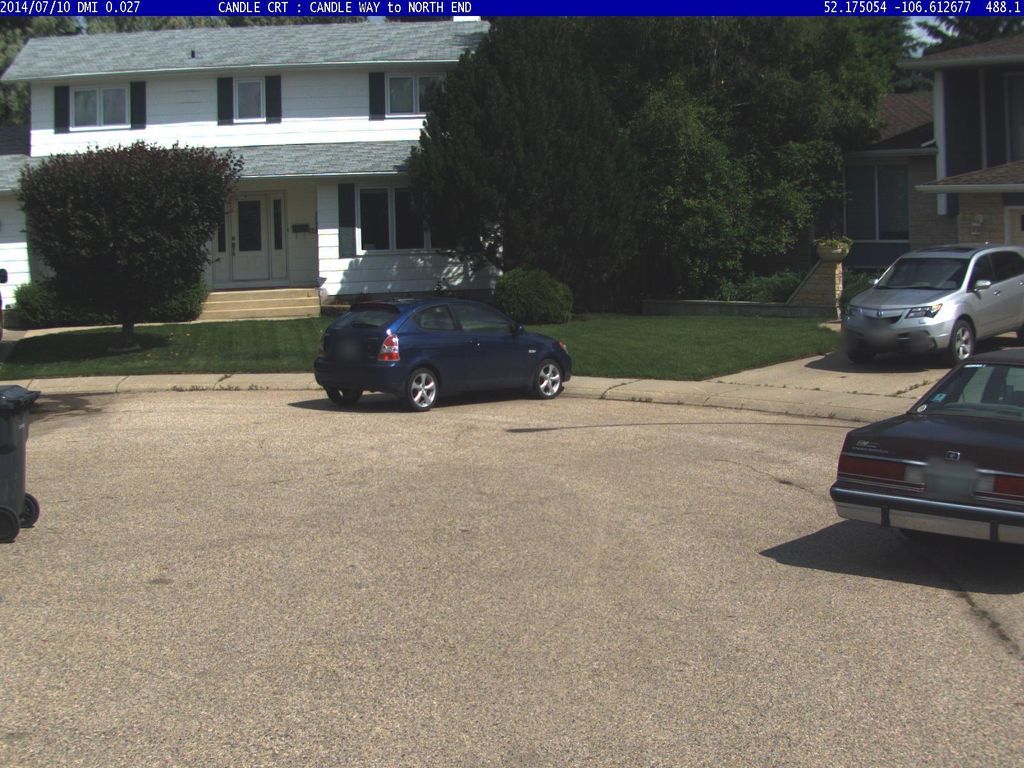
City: saskatoon